Question: Im finding unknown code in our live webpages.
We also noticed couple of websites hosted on our shared web hosting space are mysteriously getting deleted.
The unknown code we found is displayedd below in image format. Kindly update us what kind of code is this and how can we avoid these code from getting added to our webpages.
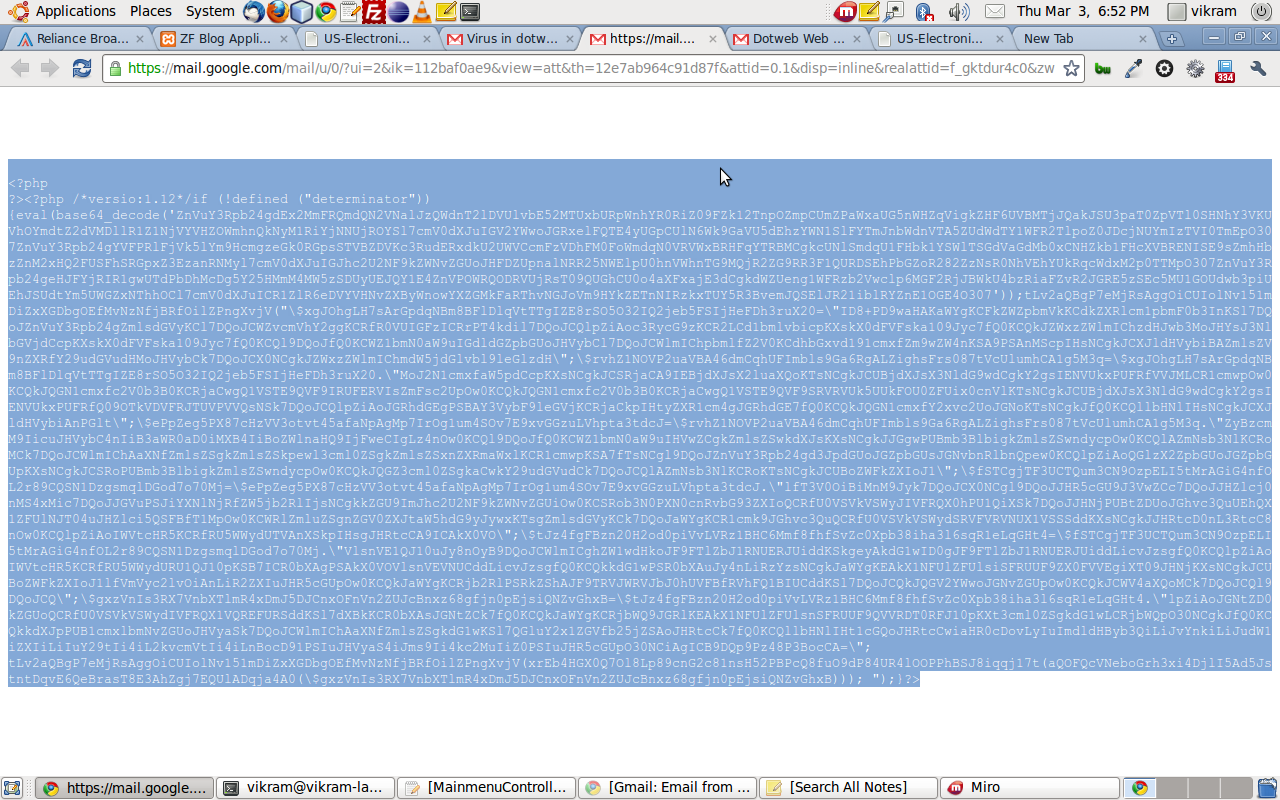
Answer: Yep it looks like a backdoor identical to <URL>. I think thats an interesting post, it goes over the process of decoding it and bit on how to clean up your system.